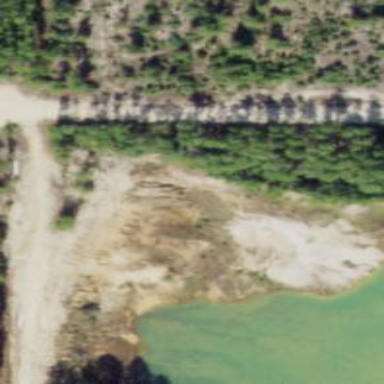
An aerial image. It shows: Brownfield area with sand as resource.